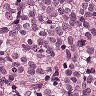
Metastatic tissue present: yes